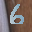
Label: 6